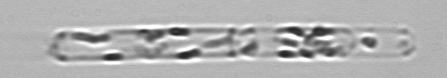
Label: Cerataulina_pelagica